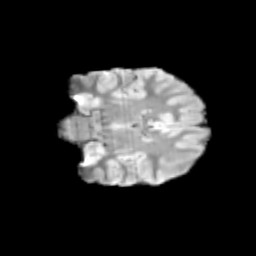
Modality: T2w
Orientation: coronal
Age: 11
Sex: male
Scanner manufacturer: siemens
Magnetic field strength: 3 T
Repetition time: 3.8 s
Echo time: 0.07 s